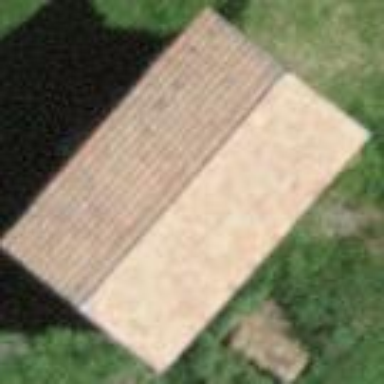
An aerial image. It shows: Barn.